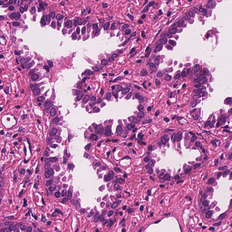
Tumor epithelial tissue: yes
Tumor-associated stroma tissue: yes
Normal tissue: no